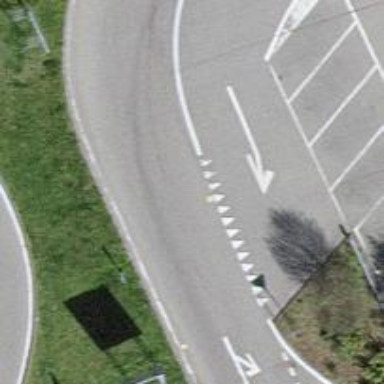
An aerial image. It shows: Road with "give way" sign.